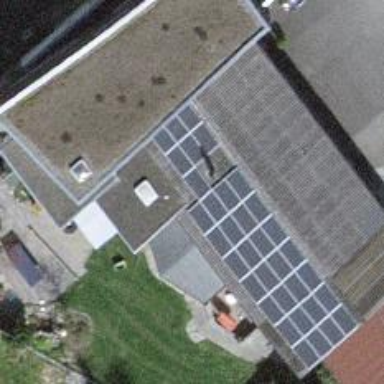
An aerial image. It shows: Solar power generator using photovoltaic method with solar photovoltaic panel types.